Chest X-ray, PA view. Patient: 34 years old, sex F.
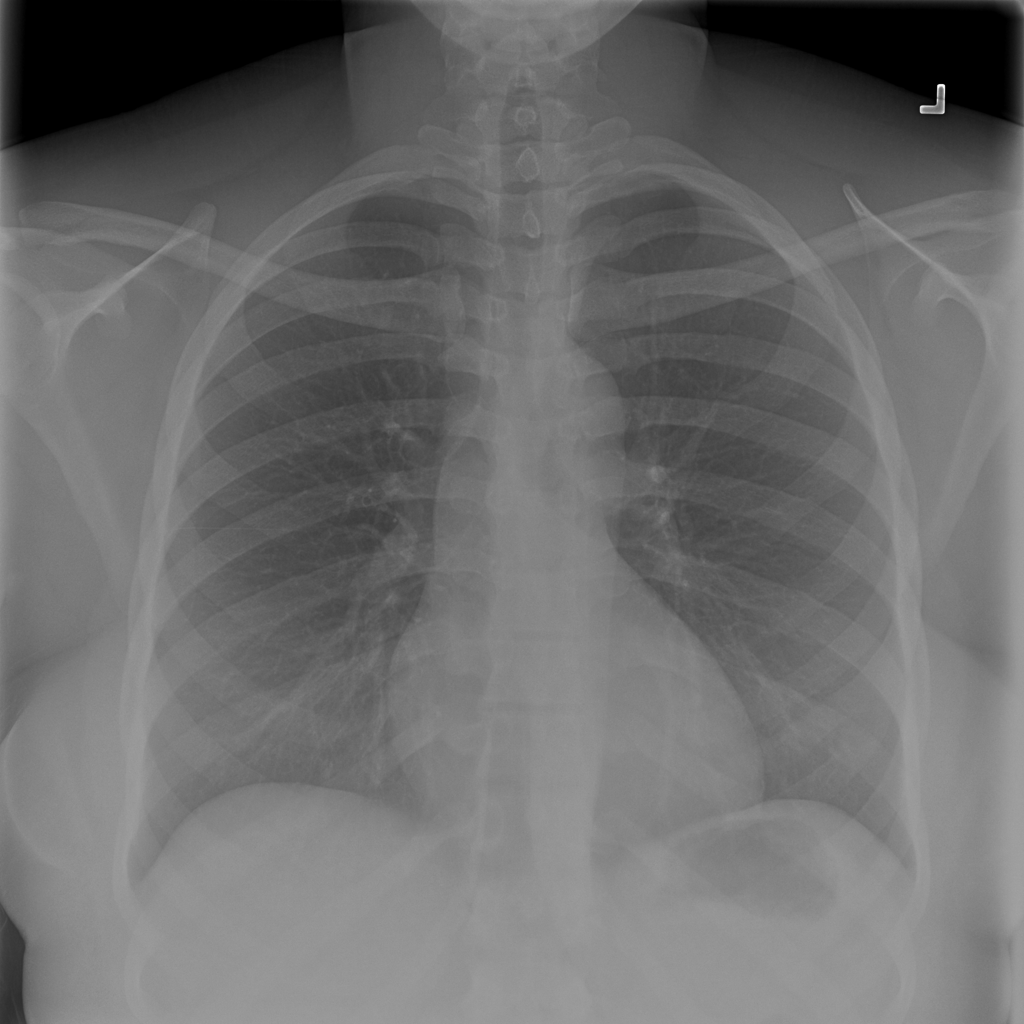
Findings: No Finding